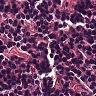
Metastatic tissue present: no